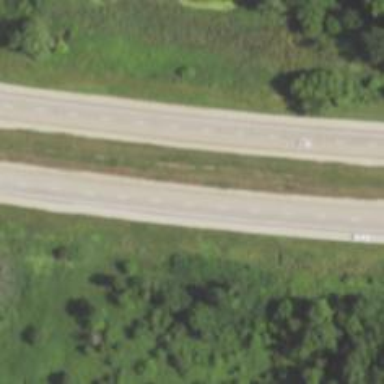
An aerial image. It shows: This image shows trunk highway that functions as expressway.